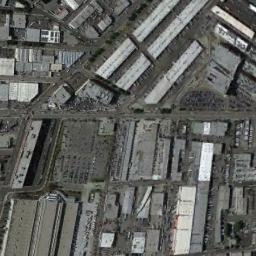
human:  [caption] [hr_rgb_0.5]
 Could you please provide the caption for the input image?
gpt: There is a road next to the industrial area .

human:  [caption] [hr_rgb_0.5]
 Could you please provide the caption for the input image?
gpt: There are many houses in the industrial area .

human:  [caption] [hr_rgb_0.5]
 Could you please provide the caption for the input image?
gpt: In an industrial area there are factories and roads, And equipment and items stacked in the open air .

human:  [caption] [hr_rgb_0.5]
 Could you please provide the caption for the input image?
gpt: The industrial area has lots of workshops of different sizes and some roads go through the industrial area .

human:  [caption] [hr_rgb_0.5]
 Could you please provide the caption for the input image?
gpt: There are many gray buildings on the industrial area .